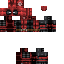
A male skeleton skin with dark skin, wearing brown helmet dressed in a red suit and red pants, featuring a closed mouth.